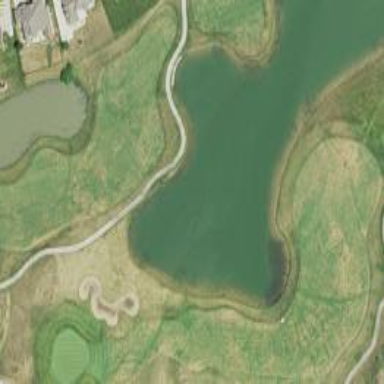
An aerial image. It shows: Picturesque scene of golf course with lateral water hazard.